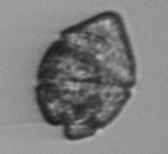
Label: Margalefidinium